Aerial crown-view tile of a tropical tree (Barro Colorado Island, Panama), acquired 20250818:
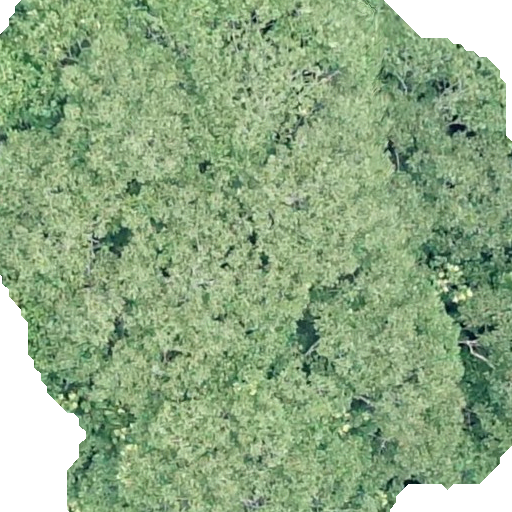
Species: Dipteryx oleifera
GBIF accepted scientific name: Dipteryx oleifera
Crown area: 394.401 m²